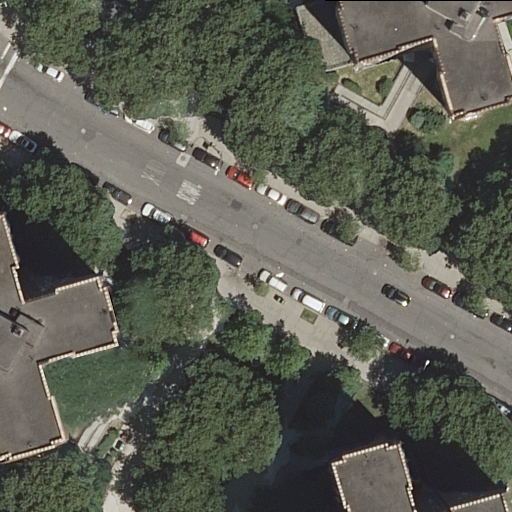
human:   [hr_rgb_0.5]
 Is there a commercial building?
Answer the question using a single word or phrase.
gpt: no

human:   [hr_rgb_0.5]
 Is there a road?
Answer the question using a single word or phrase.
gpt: yes

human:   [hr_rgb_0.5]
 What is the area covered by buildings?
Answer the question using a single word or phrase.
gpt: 2490m2

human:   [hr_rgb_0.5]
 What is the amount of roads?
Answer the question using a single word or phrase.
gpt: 11

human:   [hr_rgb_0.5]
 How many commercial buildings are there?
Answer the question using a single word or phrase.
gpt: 0

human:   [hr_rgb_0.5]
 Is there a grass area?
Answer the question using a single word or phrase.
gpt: yes

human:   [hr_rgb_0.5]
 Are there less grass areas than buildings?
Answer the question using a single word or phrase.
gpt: no

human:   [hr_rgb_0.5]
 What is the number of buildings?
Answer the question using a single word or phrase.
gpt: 3

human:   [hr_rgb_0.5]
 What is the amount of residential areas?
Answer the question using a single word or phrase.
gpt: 1

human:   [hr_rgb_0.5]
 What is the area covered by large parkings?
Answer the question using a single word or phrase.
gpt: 0m2

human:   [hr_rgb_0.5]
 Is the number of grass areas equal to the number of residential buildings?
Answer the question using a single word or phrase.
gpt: yes

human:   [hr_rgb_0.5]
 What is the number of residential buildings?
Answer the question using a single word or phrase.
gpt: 3

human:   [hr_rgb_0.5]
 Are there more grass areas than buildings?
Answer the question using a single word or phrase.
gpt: no

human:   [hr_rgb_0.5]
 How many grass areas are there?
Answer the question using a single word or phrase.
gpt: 3

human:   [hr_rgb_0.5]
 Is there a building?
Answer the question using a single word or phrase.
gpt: yes

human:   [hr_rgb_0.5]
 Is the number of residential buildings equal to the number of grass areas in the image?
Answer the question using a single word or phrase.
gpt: yes

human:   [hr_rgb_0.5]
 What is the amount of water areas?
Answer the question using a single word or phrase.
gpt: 0

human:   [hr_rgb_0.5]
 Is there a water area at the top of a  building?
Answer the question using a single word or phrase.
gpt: no

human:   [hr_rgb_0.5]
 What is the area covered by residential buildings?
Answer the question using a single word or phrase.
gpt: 2490m2

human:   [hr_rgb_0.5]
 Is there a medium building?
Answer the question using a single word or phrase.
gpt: yes

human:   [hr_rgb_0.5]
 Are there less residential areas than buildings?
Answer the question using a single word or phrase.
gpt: yes

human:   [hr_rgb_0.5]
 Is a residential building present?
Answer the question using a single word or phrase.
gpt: yes

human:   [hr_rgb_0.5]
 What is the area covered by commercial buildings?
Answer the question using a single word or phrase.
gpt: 0m2

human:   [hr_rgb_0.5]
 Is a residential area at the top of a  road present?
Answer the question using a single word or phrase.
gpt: no

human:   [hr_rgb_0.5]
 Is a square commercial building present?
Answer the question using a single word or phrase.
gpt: no

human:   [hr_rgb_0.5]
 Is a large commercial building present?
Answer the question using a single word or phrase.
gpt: no

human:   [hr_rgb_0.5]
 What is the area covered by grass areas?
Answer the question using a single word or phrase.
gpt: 1477m2

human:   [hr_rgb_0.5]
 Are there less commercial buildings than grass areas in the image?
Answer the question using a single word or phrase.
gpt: yes

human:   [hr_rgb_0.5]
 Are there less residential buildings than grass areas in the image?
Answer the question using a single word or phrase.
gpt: no

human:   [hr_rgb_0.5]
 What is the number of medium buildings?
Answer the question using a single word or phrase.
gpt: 1

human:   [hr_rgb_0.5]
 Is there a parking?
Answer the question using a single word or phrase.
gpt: yes

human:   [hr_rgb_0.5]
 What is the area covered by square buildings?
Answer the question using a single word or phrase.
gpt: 0m2

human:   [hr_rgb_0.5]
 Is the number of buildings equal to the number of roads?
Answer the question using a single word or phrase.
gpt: no

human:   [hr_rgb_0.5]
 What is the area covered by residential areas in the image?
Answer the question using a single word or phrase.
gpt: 9931m2

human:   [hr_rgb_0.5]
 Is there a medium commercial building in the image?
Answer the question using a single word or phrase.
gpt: no

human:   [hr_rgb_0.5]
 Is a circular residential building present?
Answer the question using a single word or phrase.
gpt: no

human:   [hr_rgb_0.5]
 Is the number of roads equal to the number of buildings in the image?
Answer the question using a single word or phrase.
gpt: no

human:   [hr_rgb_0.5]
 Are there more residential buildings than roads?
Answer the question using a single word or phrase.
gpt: no

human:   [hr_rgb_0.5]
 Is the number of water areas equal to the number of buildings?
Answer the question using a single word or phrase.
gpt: no

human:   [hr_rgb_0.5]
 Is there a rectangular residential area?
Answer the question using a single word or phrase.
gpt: yes

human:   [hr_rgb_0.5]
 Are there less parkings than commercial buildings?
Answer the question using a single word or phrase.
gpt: no

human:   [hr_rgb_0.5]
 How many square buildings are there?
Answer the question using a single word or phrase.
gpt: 0

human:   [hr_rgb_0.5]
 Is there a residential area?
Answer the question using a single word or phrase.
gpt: yes

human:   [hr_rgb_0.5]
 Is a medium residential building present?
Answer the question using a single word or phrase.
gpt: yes

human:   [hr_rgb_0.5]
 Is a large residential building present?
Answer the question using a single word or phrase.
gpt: yes

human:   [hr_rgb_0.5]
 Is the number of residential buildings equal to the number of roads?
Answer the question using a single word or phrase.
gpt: no

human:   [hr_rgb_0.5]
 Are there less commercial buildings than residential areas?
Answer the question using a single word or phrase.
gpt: yes

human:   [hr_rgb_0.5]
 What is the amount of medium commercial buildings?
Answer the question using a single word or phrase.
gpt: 0

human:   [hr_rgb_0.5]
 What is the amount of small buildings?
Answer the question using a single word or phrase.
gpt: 0

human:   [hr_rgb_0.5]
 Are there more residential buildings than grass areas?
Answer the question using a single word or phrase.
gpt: no

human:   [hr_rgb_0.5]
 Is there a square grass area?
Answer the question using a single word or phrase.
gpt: no

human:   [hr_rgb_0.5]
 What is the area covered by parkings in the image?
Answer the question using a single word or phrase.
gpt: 151m2

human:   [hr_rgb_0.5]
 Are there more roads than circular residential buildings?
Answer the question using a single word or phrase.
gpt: yes

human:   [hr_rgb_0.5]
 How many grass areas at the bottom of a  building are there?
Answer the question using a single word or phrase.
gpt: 2

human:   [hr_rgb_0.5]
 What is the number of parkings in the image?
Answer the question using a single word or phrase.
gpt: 1

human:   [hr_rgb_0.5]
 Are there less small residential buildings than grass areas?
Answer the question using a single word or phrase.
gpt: yes

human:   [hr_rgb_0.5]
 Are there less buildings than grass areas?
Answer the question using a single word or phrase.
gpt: no

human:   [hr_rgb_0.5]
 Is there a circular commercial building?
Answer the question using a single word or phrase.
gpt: no

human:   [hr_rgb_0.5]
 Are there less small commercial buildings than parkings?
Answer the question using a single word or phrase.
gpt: yes

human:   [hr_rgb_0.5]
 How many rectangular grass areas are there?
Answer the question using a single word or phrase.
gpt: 0

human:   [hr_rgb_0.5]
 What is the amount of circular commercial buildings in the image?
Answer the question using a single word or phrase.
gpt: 0

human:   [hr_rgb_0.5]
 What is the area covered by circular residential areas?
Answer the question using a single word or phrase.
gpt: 0m2

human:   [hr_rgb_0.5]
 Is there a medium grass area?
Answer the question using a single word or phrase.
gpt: no

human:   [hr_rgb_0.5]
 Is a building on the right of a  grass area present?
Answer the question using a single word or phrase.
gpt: yes